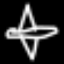
Label: airplane